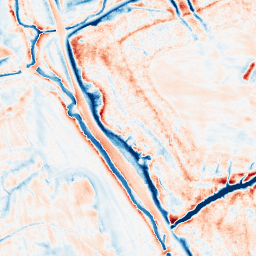
Category: edge_preserving
Decomposition family: anisotropic_diffusion
Decomposition parameters: iterations: 50
kappa: 100
gamma: 0.2
Upsampling method: quintic
Upsampling parameters: scale: 8
Upsampling scale: 8